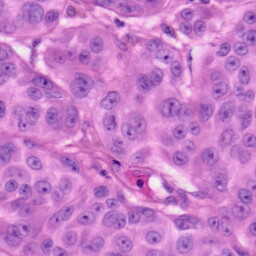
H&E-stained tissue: Skin